Current action and preconditions to check: path_clear

Your task: For each precondition in the list above, predict whether it will hold at this action.

Consider the current scene as observed from the mobile robot's camera, and analyze the predicted future states of all dynamic agents (e.g., people, animals, vehicles, or any moving entities) within the NEXT SECOND.

IMPORTANT: Only answer "very likely" if you are absolutely certain—based on strong, clear evidence—that a dynamic agent will violate the precondition in the predicted future state. Do NOT answer "very likely" for unlikely, ambiguous, or low-probability risks.

Ask yourself for each precondition: Is there a high probability, with clear and convincing evidence, that the predicted future states of any dynamic agent will interfere with the predicted future state of the currently executing action within the NEXT SECOND, causing that precondition to fail?

Assess the risk level based on these predictions. Use "likely" or "very likely" if motions create a clear risk of interference.

Use "neutral" or "improbable" if agents are nearby but their predicted paths are clearly diverging or non-conflicting.

Failure Risk Categories: "very improbable", "improbable", "neutral", "likely", "very likely"

Answer Format: Output ONLY the probability_of_failure value from these categories: "very improbable", "improbable", "neutral", "likely", "very likely"

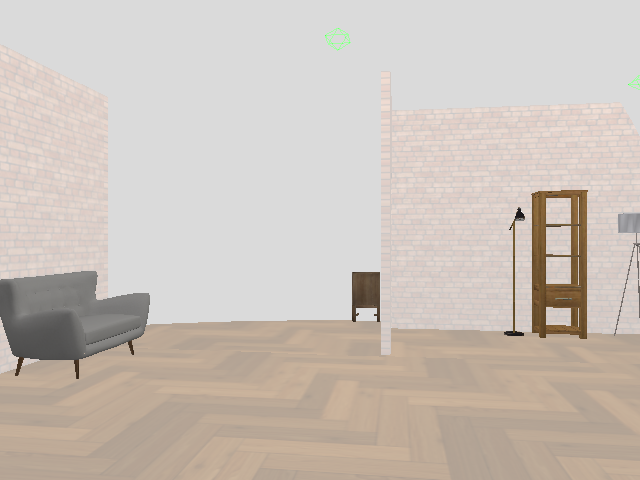

Answer: very improbable